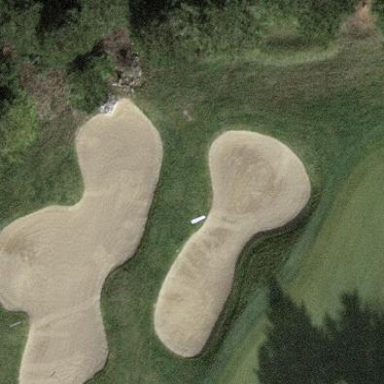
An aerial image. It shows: Sandy area is golf bunker.